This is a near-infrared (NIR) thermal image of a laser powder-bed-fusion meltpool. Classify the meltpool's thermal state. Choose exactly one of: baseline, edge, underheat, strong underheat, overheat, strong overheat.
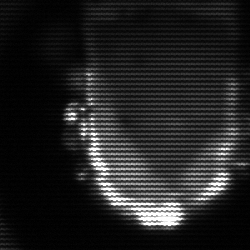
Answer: baseline